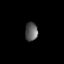
Tissue: lung
Cell type: Epithelial cells
Senescence score: 0.2434
Nuclear area (px): 230
Mean DAPI intensity: 93.504